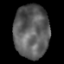
Tissue: lung
Cell type: Epithelial cells
Senescence score: 0.2002
Nuclear area (px): 1844
Mean DAPI intensity: 92.538